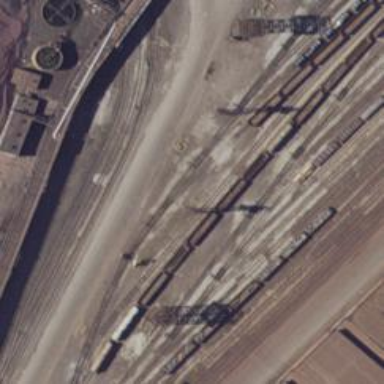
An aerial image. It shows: Rail spur service.